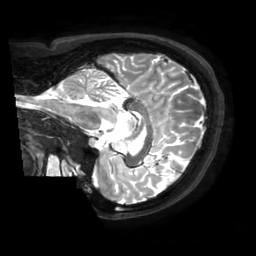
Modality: T2w
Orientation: sagittal
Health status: healthy
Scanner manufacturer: philips
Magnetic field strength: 3 T
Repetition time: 2.5 s
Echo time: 0.25 s